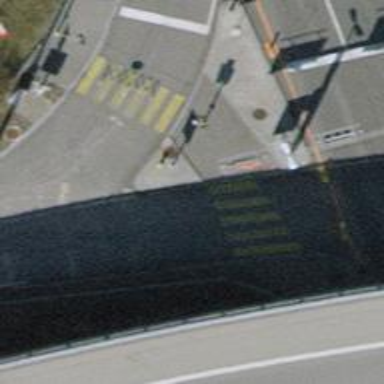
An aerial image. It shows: Asphalt footway with crossing equipped with traffic signals.